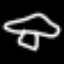
Label: mushroom